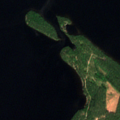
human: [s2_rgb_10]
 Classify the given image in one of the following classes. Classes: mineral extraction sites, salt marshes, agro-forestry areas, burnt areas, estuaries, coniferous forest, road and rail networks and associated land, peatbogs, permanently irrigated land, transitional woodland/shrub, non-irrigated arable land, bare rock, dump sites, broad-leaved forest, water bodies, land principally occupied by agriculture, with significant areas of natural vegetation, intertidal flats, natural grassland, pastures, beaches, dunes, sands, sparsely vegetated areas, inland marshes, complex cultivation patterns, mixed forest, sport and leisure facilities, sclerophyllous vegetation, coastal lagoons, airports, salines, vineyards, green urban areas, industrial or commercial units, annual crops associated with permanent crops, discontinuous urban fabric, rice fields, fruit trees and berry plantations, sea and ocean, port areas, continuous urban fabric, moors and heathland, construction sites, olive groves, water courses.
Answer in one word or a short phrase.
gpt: coniferous forest, water bodies